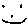
Label: smiley face